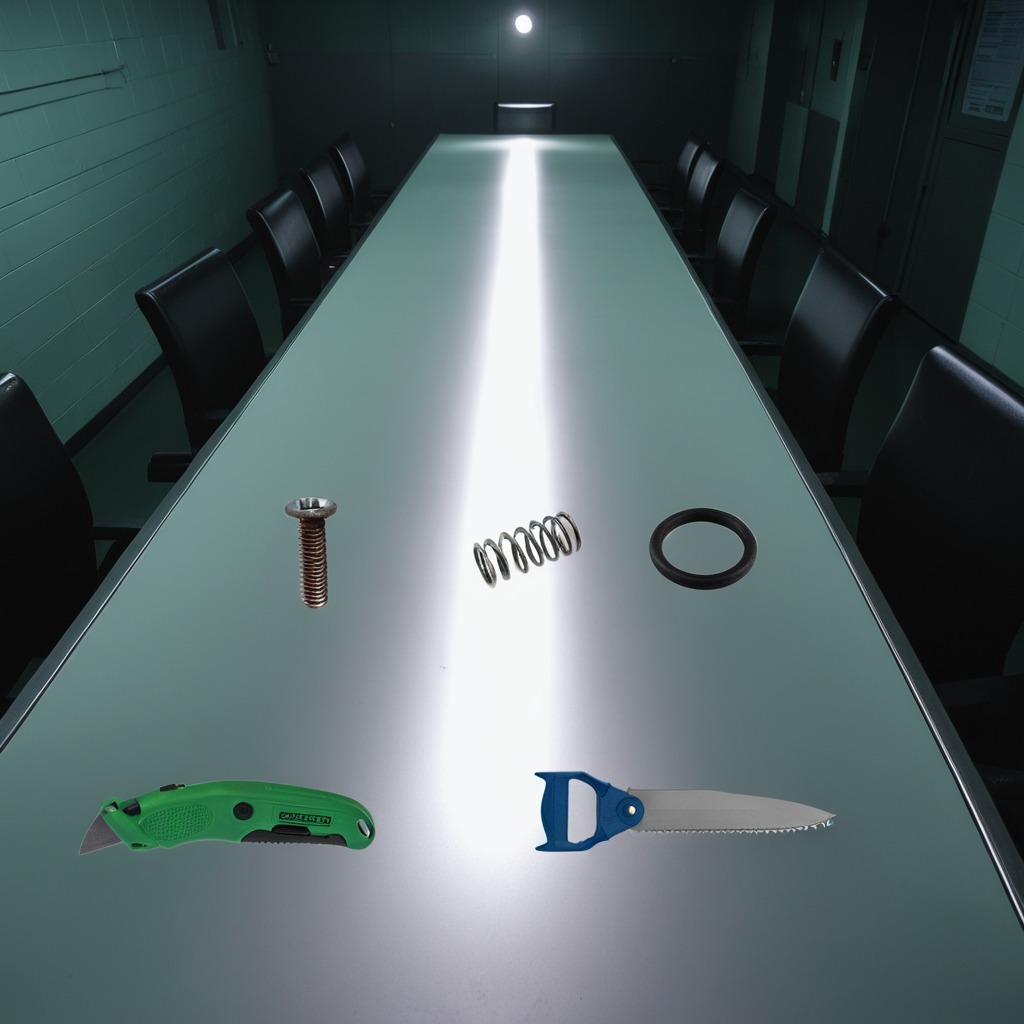
A rubber Oring, a utility knife, a metal machine screw, a coiled metal spring, and a handheld metal saw are lying on the table.